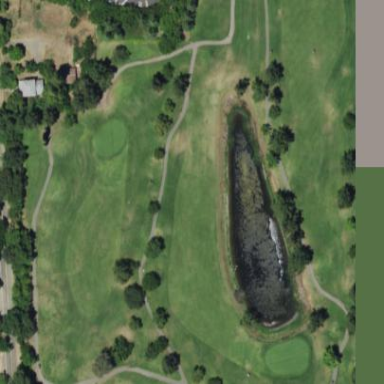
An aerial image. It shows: Scenic golf fairway.